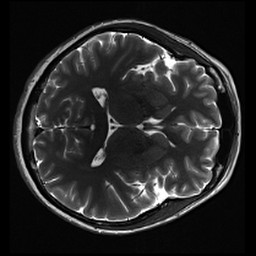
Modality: inplaneT2
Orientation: axial